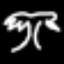
Label: palm tree